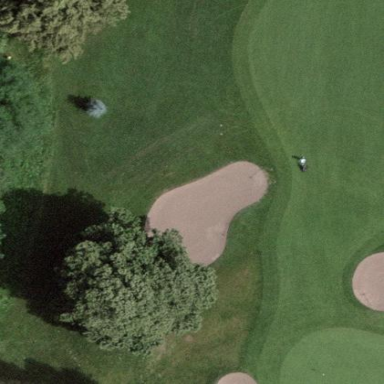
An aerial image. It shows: Bunker on golf course.